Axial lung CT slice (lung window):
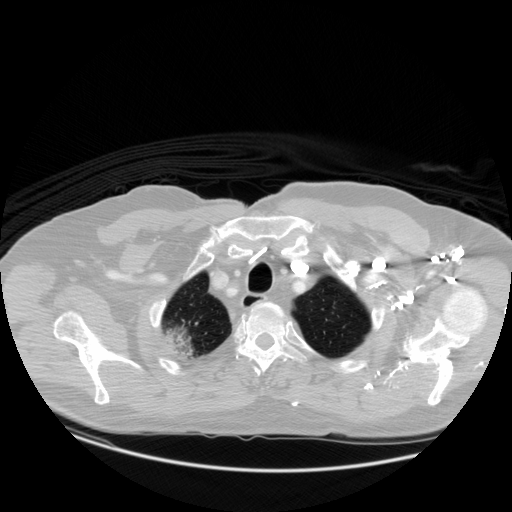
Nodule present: no